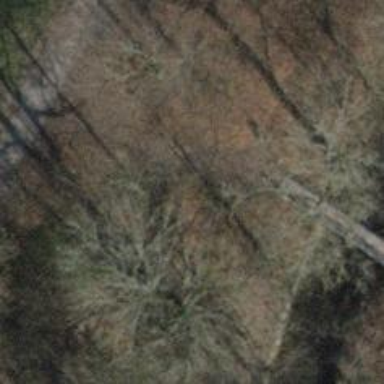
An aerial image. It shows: Dirt path bridge.